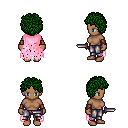
a pixel art fantasy rpg character, female body template, human, dark skin, pink tattered cape, metal pants, green curly afro hairstyle, leather bracers, dagger, four views (front, back, left, right), 2x2 character sprite sheet, small pixel art, hard edges, no anti-aliasing